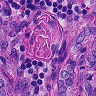
Metastatic tissue present: yes